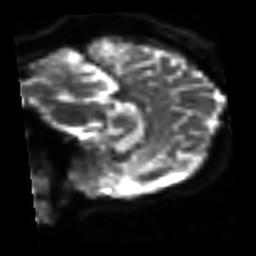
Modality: sbref
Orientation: sagittal
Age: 62
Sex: female
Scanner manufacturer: siemens
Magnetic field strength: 3 T
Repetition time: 3.2 s
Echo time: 0.081 s